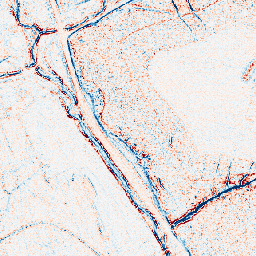
Category: edge_preserving
Decomposition family: bilateral
Decomposition parameters: d: 5
sigma_color: 75
sigma_space: 50
Upsampling method: area
Upsampling parameters: scale: 4
Upsampling scale: 4